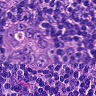
Metastatic tissue present: yes